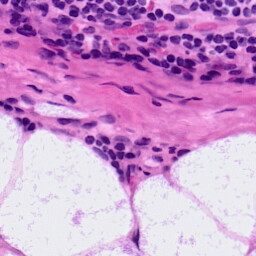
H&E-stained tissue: LymphNode